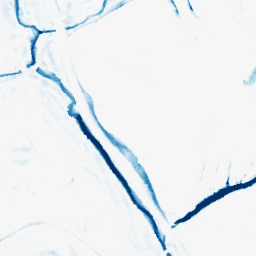
Category: morphological
Decomposition family: morphological_rect
Decomposition parameters: operation: closing
width: 10
height: 10
Upsampling method: quadratic
Upsampling parameters: scale: 8
Upsampling scale: 8